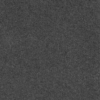
Label: dusty